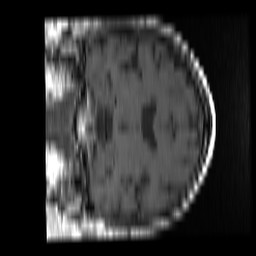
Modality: T1w
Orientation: coronal
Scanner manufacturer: ge
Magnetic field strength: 1.5 T
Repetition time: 0.55 s
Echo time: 0.011 s